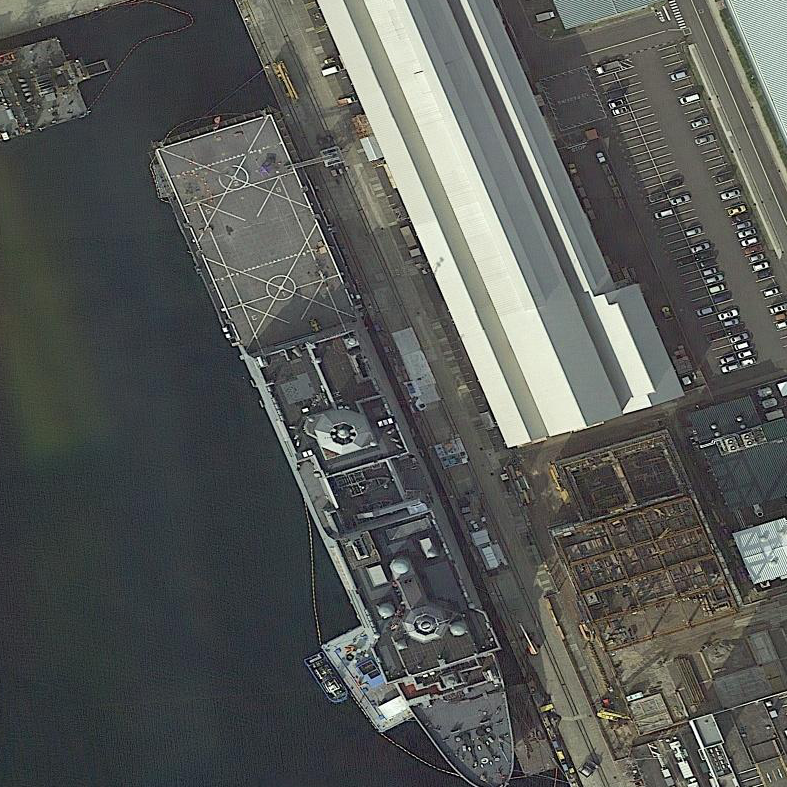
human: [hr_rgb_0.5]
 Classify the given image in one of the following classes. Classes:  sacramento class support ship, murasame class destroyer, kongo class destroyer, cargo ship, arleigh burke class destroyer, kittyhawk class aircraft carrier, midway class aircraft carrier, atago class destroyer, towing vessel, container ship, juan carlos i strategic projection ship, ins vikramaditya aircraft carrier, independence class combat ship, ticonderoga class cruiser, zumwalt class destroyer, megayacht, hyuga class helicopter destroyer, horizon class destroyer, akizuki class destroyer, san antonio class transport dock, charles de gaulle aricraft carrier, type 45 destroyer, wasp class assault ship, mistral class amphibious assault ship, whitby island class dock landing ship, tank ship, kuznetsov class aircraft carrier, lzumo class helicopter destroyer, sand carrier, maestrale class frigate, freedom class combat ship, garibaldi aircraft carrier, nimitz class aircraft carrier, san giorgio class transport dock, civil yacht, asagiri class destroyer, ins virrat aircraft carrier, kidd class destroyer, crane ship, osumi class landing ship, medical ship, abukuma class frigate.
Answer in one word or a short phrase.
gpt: San Antonio class transport dock